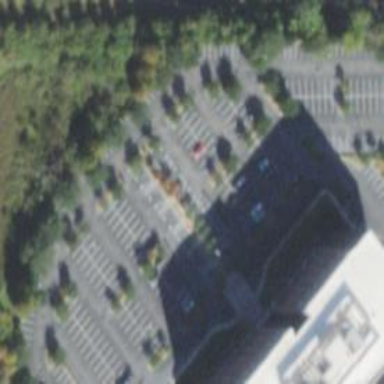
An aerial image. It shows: Parking space is available.